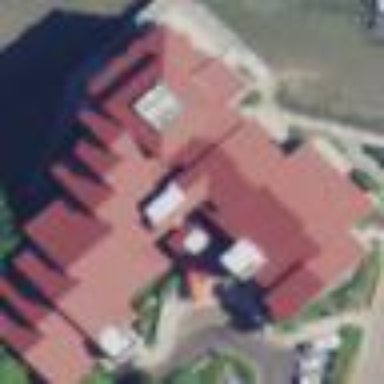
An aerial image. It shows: Community center building.